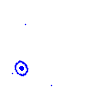
Particle: pion